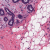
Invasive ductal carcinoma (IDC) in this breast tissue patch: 0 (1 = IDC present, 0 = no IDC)